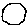
Label: hexagon